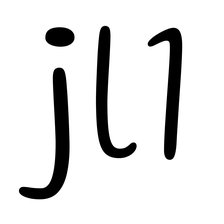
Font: Gluten_ExtraLight